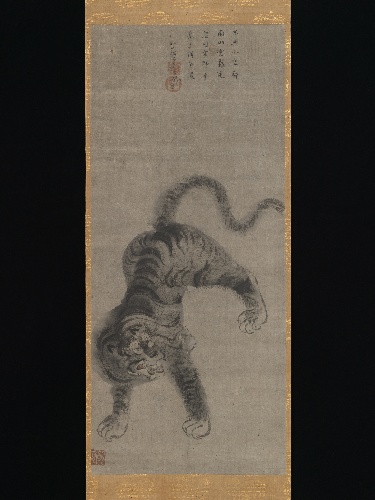
Title: 明窓筆 虎図|Tiger
Artist: Meisō
Artist bio: Japanese, active early 18th century
Date: early 18th century
Object type: Hanging scroll
Classification: Paintings
Medium: Hanging scroll; ink and color on paper
Culture: Japan
Period: Edo period (1615–1868)
Dimensions: 30 5/8 x 13 3/8 in. (77.8 x 34 cm)
Department: Asian Art
Credit line: Purchase, Friends of Asian Art Gifts, 1986
Accession year: 1986
Repository: Metropolitan Museum of Art, New York, NY
Tags: Tigers